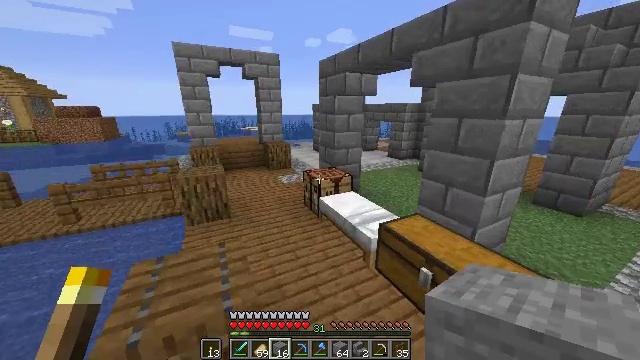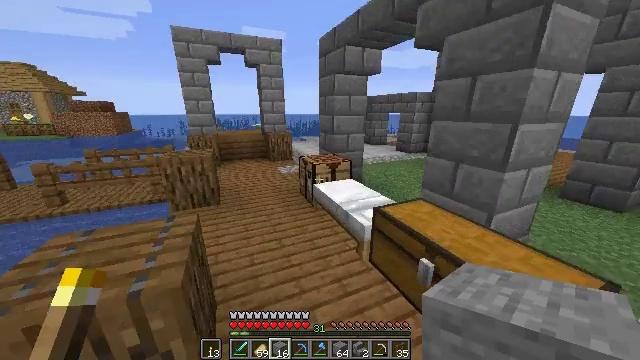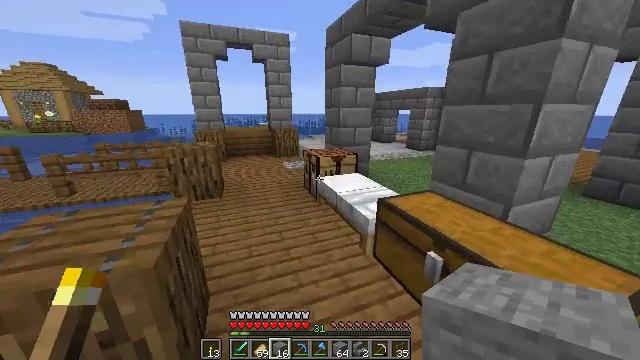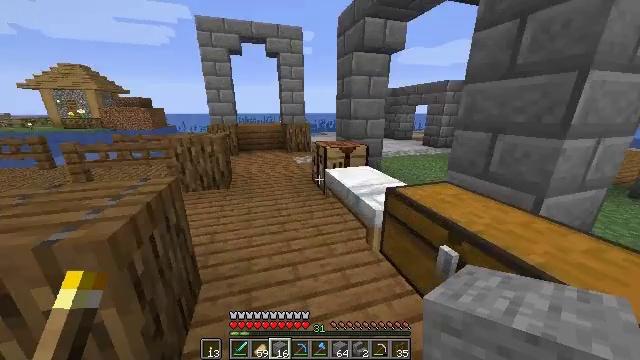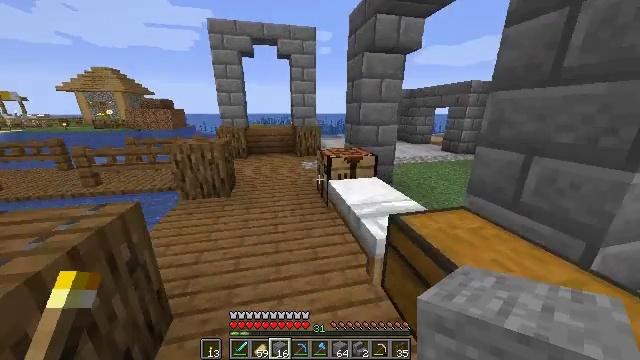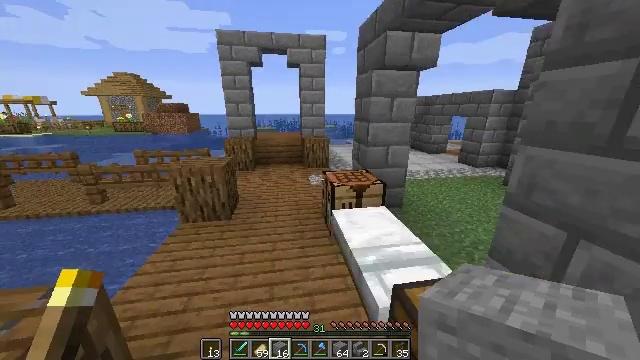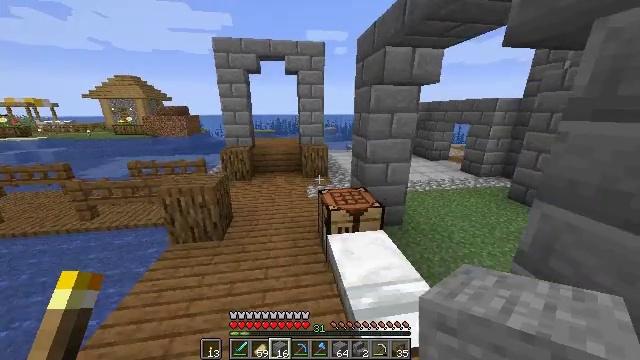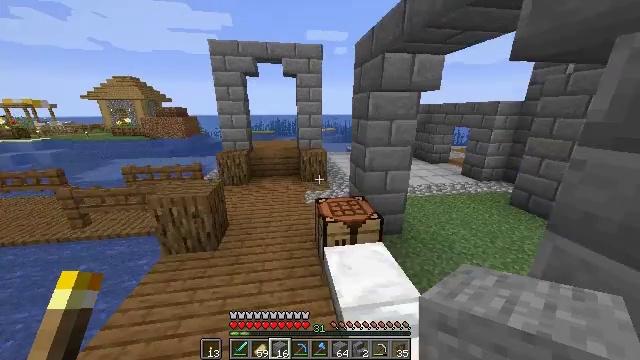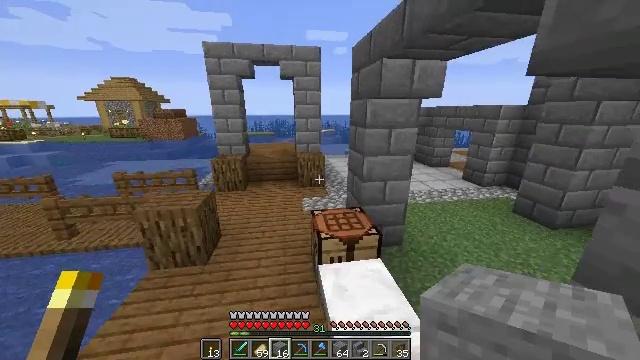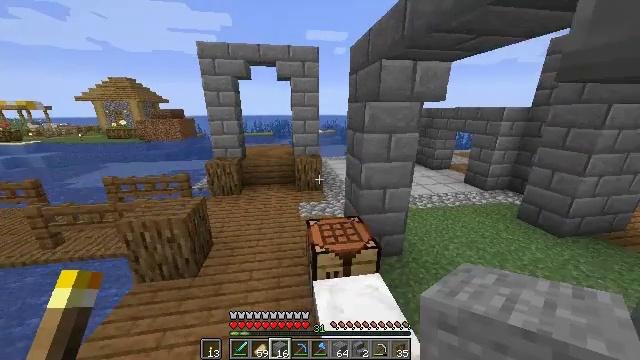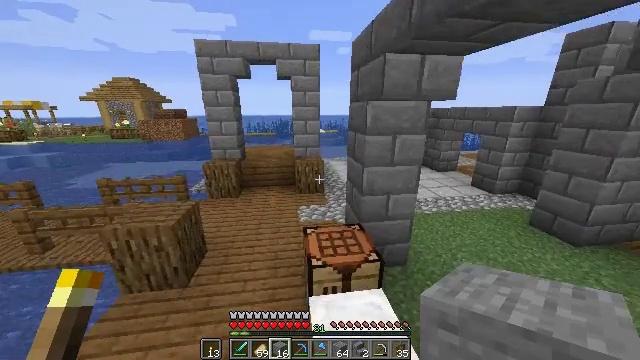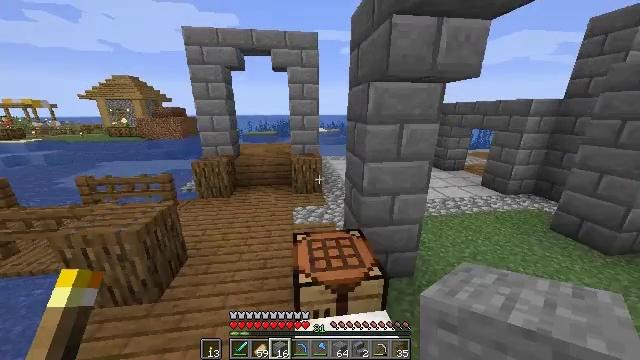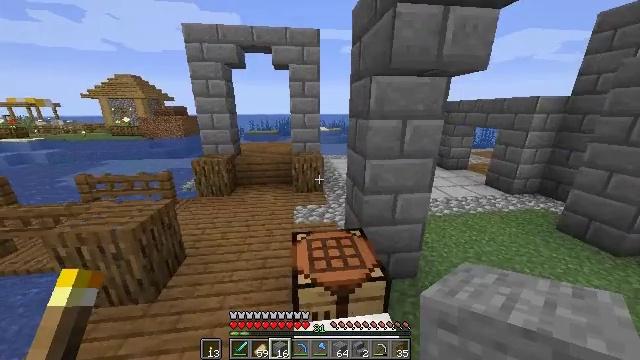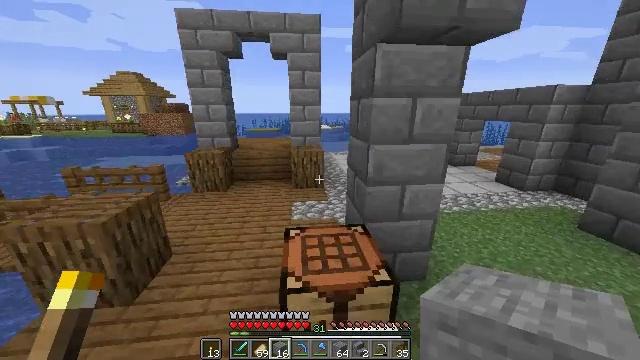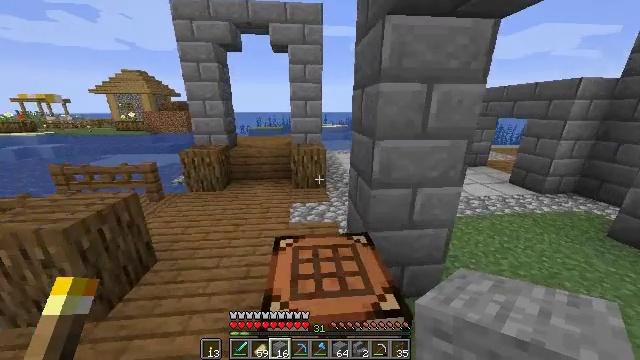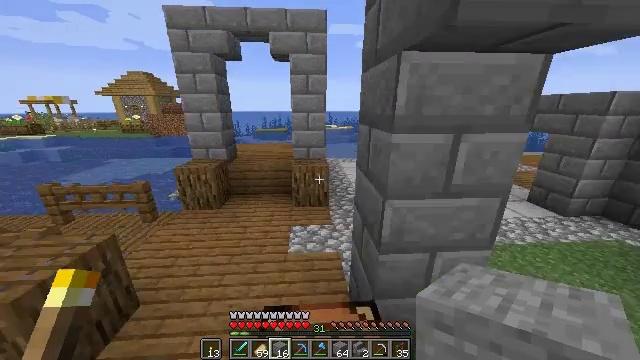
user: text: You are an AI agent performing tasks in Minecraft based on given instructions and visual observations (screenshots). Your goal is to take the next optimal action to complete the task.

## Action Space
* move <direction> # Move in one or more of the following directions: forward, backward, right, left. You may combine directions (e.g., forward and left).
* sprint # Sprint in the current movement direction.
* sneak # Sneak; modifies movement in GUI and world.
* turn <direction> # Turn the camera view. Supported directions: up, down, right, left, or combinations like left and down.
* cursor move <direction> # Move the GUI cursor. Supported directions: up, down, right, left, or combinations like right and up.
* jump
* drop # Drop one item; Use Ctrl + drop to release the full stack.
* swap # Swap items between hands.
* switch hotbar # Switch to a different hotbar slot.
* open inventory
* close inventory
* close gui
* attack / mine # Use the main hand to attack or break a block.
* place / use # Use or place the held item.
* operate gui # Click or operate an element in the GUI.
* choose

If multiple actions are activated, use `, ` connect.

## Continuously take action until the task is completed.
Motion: motion action
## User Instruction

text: Use the crafting table to craft stone bricks from stone.
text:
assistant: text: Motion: move forward, sprint, turn left, jump
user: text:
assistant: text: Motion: move forward, sprint, turn left, jump
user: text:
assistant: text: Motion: move forward, sprint, turn left, jump
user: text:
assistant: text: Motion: move forward, sprint, turn left, jump
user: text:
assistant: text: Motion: move forward, turn left, jump
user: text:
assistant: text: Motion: move forward, jump
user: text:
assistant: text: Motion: move forward, jump
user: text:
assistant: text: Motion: move forward, jump
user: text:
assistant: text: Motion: move forward, jump
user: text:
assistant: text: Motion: move forward, jump
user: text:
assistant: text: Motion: move forward, jump
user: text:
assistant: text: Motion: move forward, jump
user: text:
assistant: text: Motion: move forward, sprint, jump
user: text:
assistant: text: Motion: move forward, sprint, turn left, jump
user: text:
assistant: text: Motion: move forward, sprint, turn left, jump
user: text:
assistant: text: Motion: move forward, sprint, turn left, jump
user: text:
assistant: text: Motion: move forward, turn left, jump
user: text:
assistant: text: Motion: move forward, turn left, jump
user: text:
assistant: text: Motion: move forward, turn left, jump
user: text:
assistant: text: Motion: move forward, jump
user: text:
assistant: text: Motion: move forward, jump
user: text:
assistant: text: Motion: move forward, jump
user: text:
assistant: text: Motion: move forward, sprint, turn right, jump
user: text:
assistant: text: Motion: move forward, sprint, turn right, jump
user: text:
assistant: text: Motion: move forward, sprint, turn right, jump
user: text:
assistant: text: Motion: move forward, sprint, turn right, jump
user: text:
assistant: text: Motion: move forward, turn right, jump
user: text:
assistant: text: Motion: move forward, turn right, jump
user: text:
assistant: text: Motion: move forward, jump
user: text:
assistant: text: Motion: move forward, jump